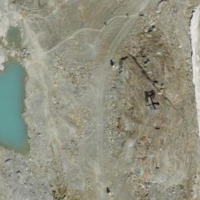
EUNIS habitat code: 48
Species observed at this site:
Saxifraga oppositifolia
Saxifraga aizoides
Silene acaulis